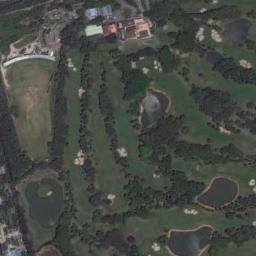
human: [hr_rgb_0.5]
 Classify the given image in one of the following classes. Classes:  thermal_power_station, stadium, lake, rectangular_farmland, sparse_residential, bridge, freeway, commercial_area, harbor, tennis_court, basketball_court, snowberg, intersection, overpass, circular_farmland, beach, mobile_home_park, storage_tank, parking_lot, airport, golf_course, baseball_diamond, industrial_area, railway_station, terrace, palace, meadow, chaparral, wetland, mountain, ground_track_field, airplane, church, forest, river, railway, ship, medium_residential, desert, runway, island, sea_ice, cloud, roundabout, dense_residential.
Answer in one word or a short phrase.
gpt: golf_course